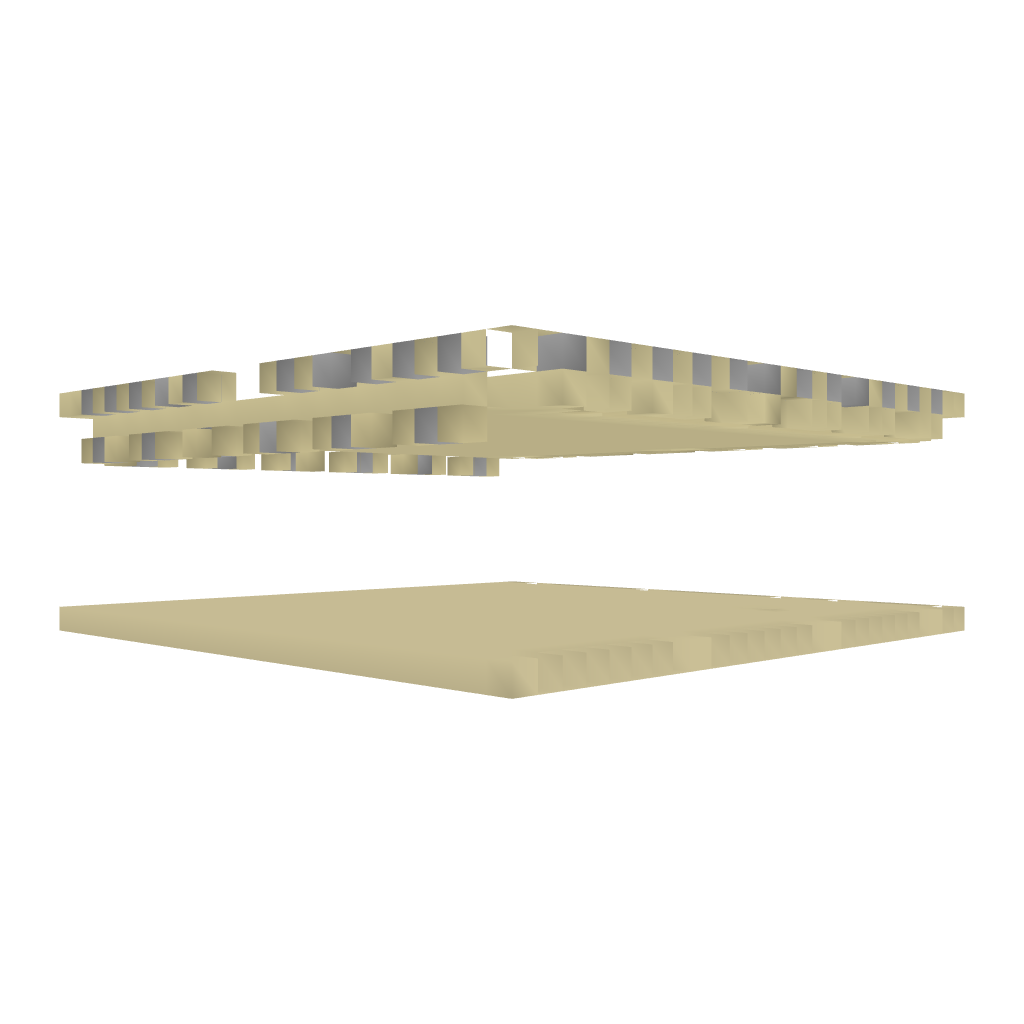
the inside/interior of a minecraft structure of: Desert city canton